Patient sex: F
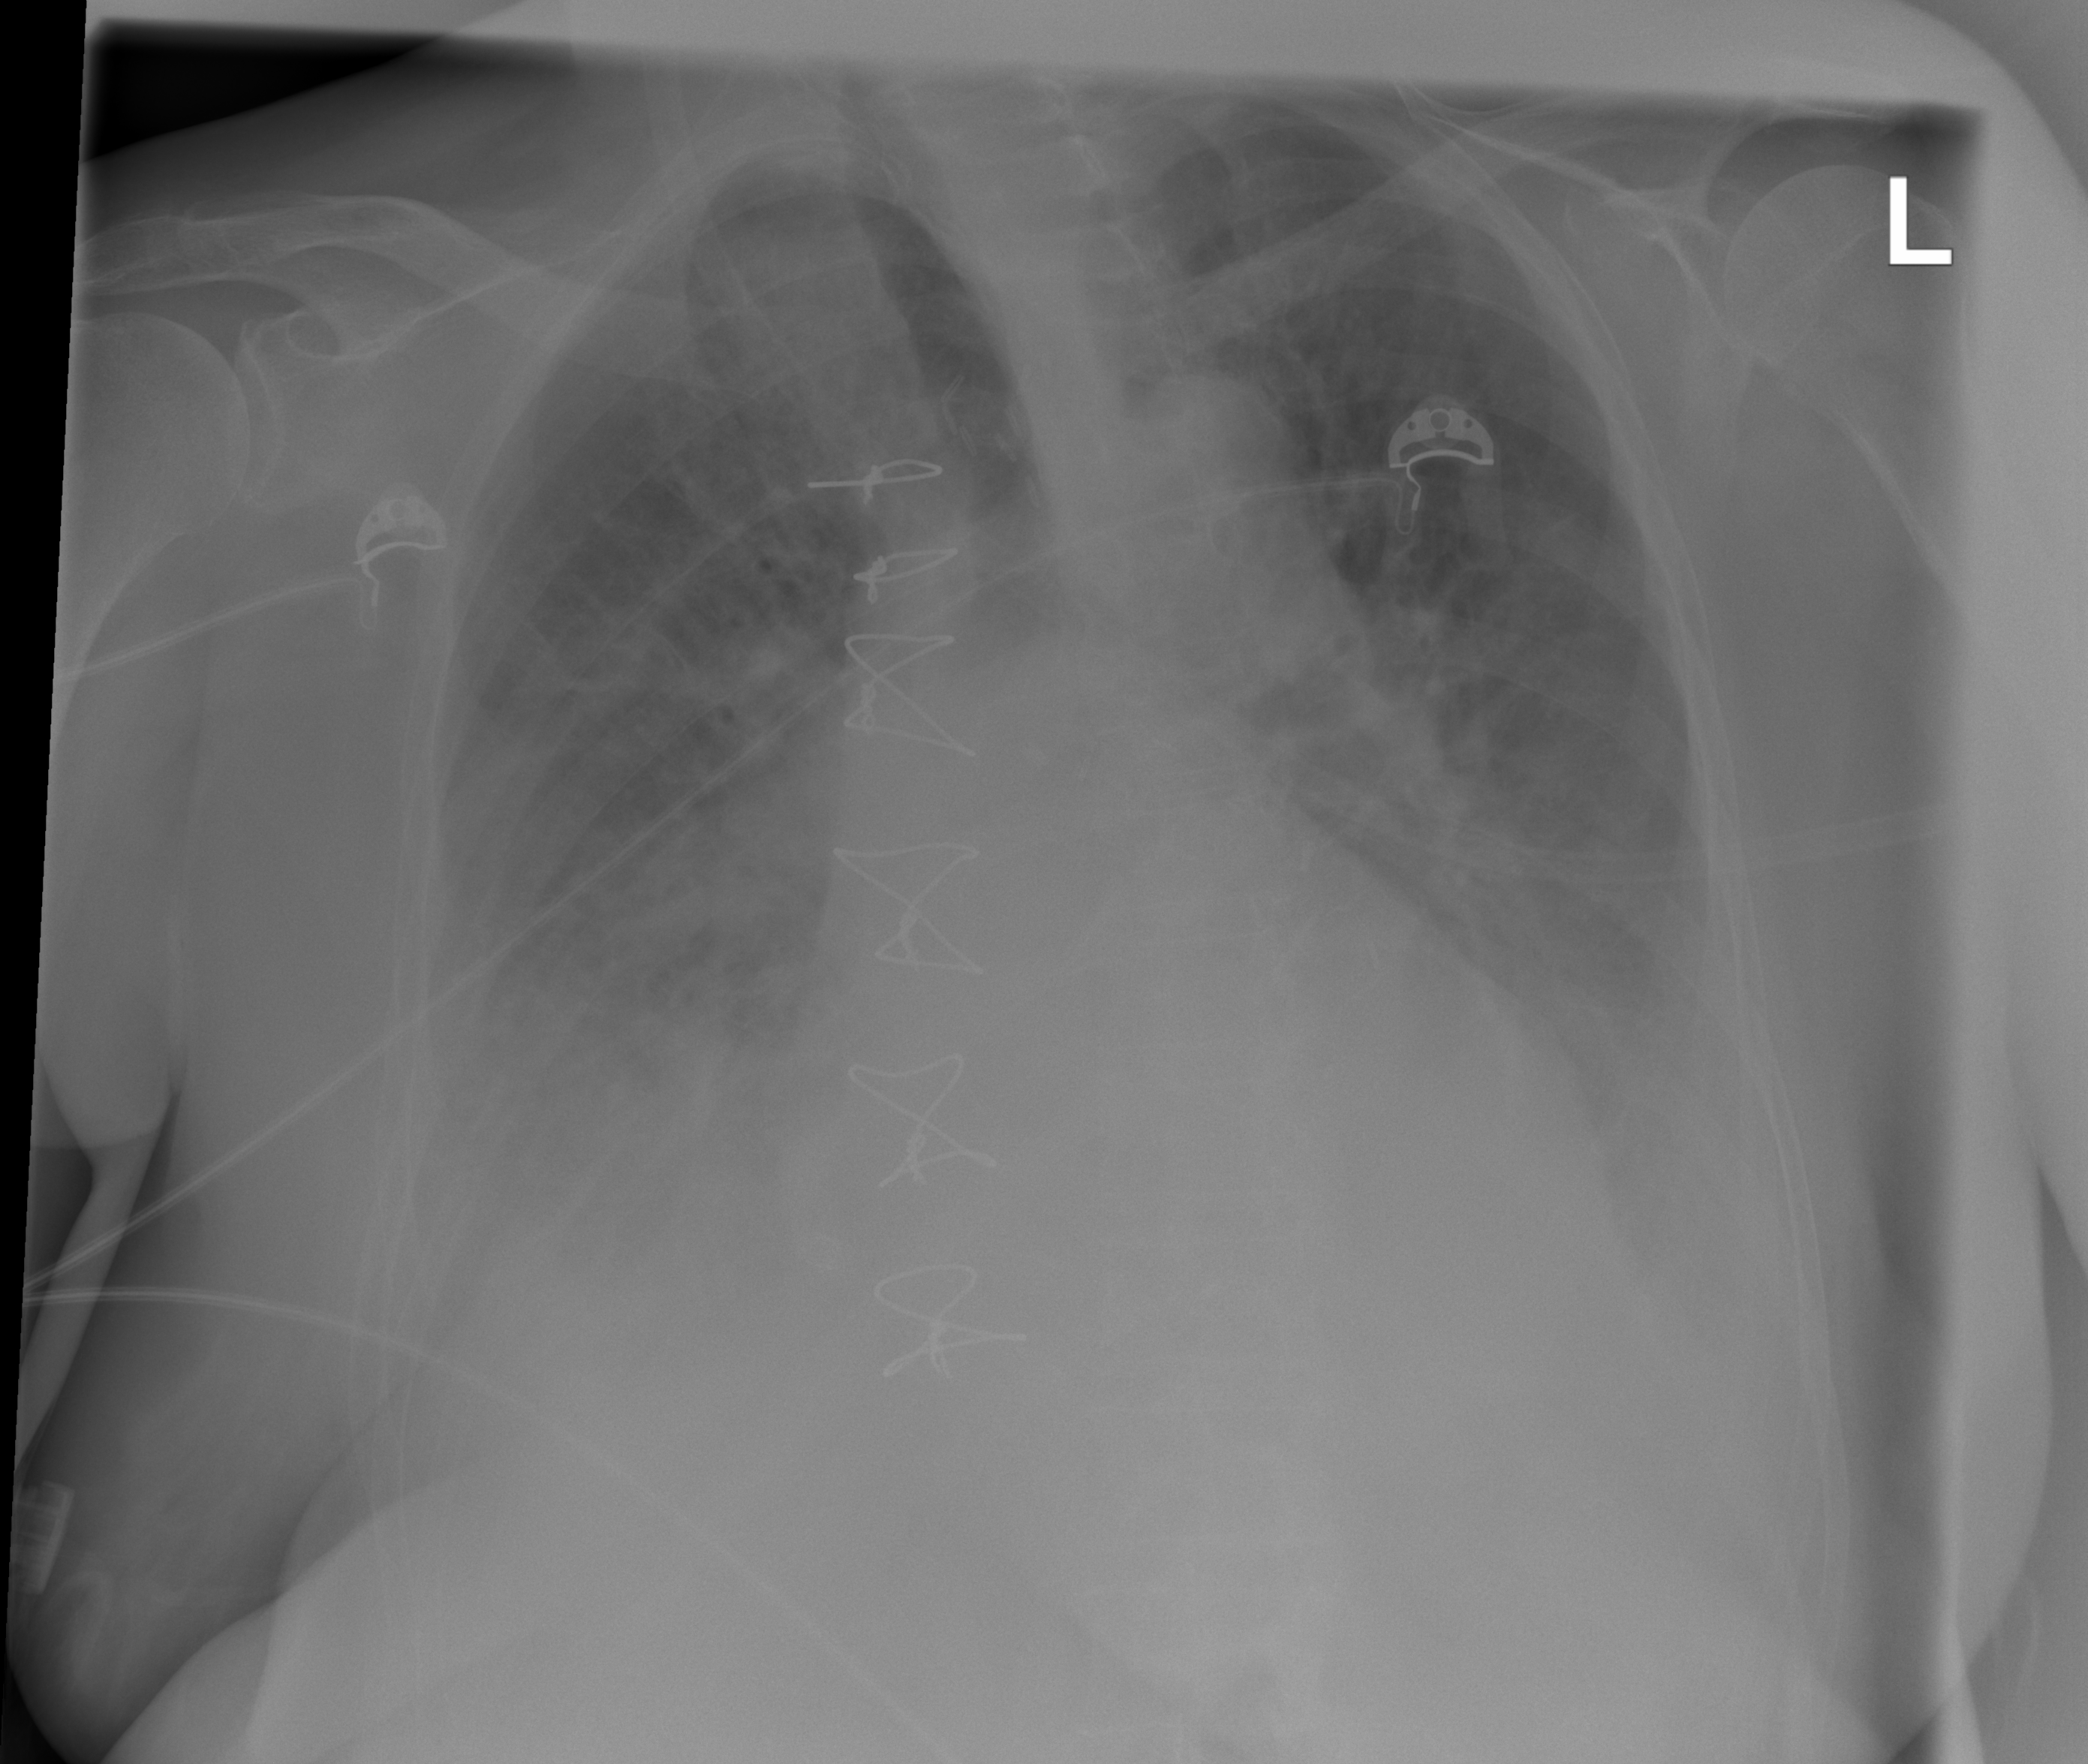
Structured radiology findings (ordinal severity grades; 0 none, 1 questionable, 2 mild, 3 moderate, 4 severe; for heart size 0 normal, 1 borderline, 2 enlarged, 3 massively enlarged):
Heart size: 0
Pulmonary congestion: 2
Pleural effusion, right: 3
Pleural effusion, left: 3
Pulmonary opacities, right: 3
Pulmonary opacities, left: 3
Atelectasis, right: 2
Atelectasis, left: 2